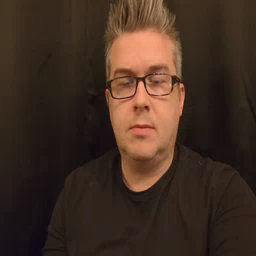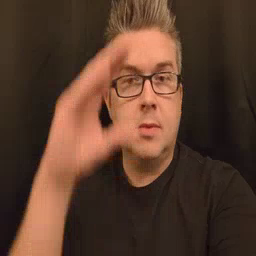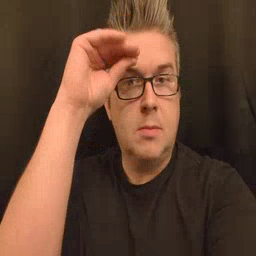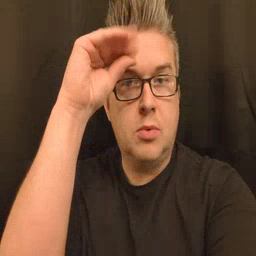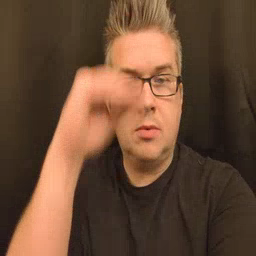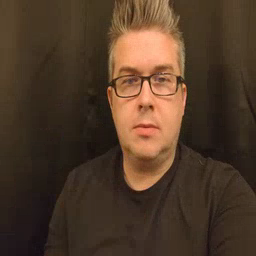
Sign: boy